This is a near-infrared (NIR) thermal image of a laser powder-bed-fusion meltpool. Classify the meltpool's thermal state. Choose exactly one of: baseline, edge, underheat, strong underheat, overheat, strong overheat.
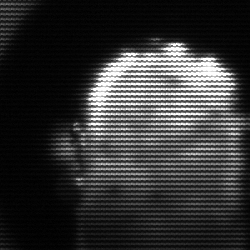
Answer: baseline